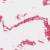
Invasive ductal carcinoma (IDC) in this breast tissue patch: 0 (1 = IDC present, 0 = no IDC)